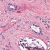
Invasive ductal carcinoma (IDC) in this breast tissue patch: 1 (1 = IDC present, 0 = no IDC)